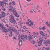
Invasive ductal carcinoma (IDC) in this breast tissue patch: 0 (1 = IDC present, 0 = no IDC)